Question: I'm making a program and I want to add all processes to a listbox, for this, I used the following code:
'''
foreach(Process p in Process.GetProcesses())
{
listBox1.Items.Add(p.ProcessName);
}
'''
This adds the processes name like

But instead, I would like to see the processes with their extensions for example:
chrome.exe or iexplorer.exe as there are some programs that aren't .exe like
Edit: I also tried
'''
listBox1.Items.Add(p.ModuleMain.FileName);
'''
But it throws a 'Win32Exception: Access Denied'
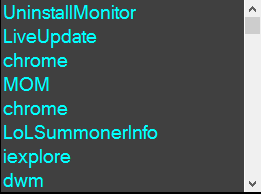
Answer: Set the app to run as x64 and as admin user, right click run as or run VS as admin.
You can use Path.GetFileName(p.ModuleMain.FileName) to get filename from full path.